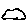
Label: cloud